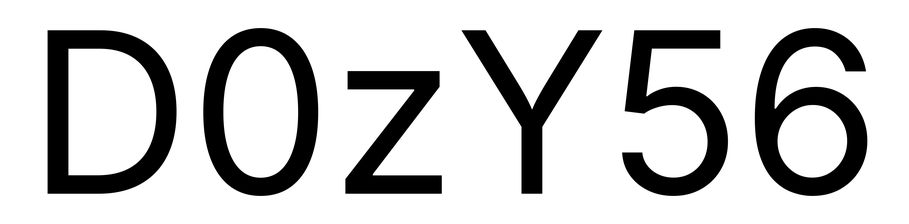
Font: Inter_Regular